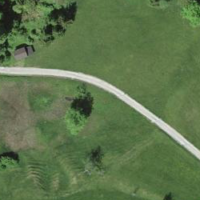
EUNIS habitat code: 24
Species observed at this site:
Lotus corniculatus